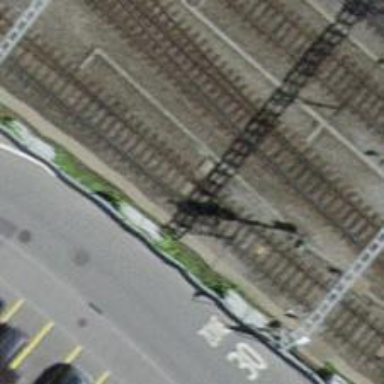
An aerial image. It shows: Railway switch.